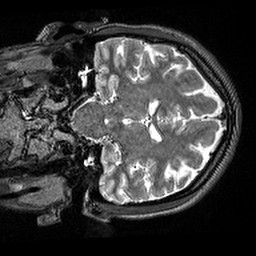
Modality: T2w
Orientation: coronal
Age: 23
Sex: female
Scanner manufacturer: siemens
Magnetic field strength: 3 T
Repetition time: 3.2 s
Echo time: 0.567 s